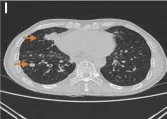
Image evaluation in November 2022: dissociated response.
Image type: radiology (ct)